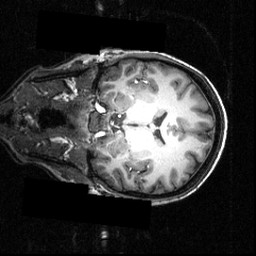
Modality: T1w
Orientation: coronal
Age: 26
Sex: female
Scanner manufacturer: siemens
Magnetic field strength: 3.951 T
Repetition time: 1.5 s
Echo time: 0.00335 s